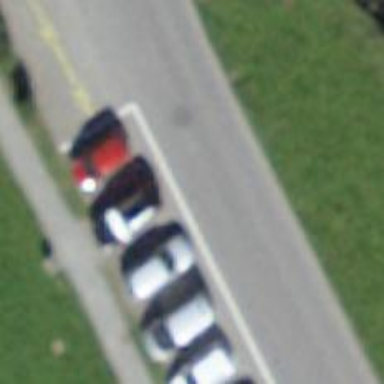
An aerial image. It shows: Parking area with surface.